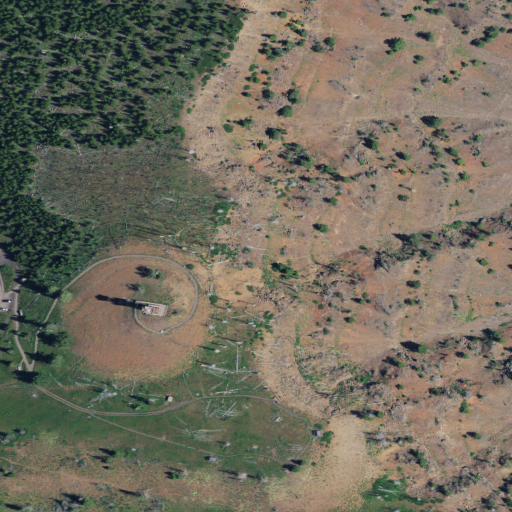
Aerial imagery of mountain in Oregon named Hat Point containing shrub and evergreen forest